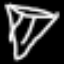
Label: diamond